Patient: sex M, age 47
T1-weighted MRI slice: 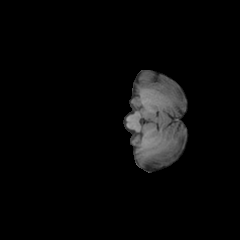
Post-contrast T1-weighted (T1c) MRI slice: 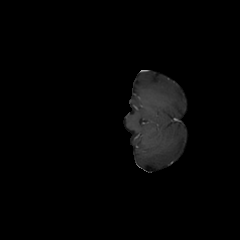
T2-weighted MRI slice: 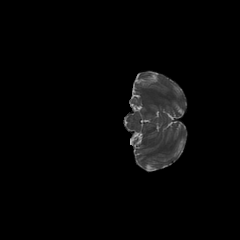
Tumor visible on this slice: no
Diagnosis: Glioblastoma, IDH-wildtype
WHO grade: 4